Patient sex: M
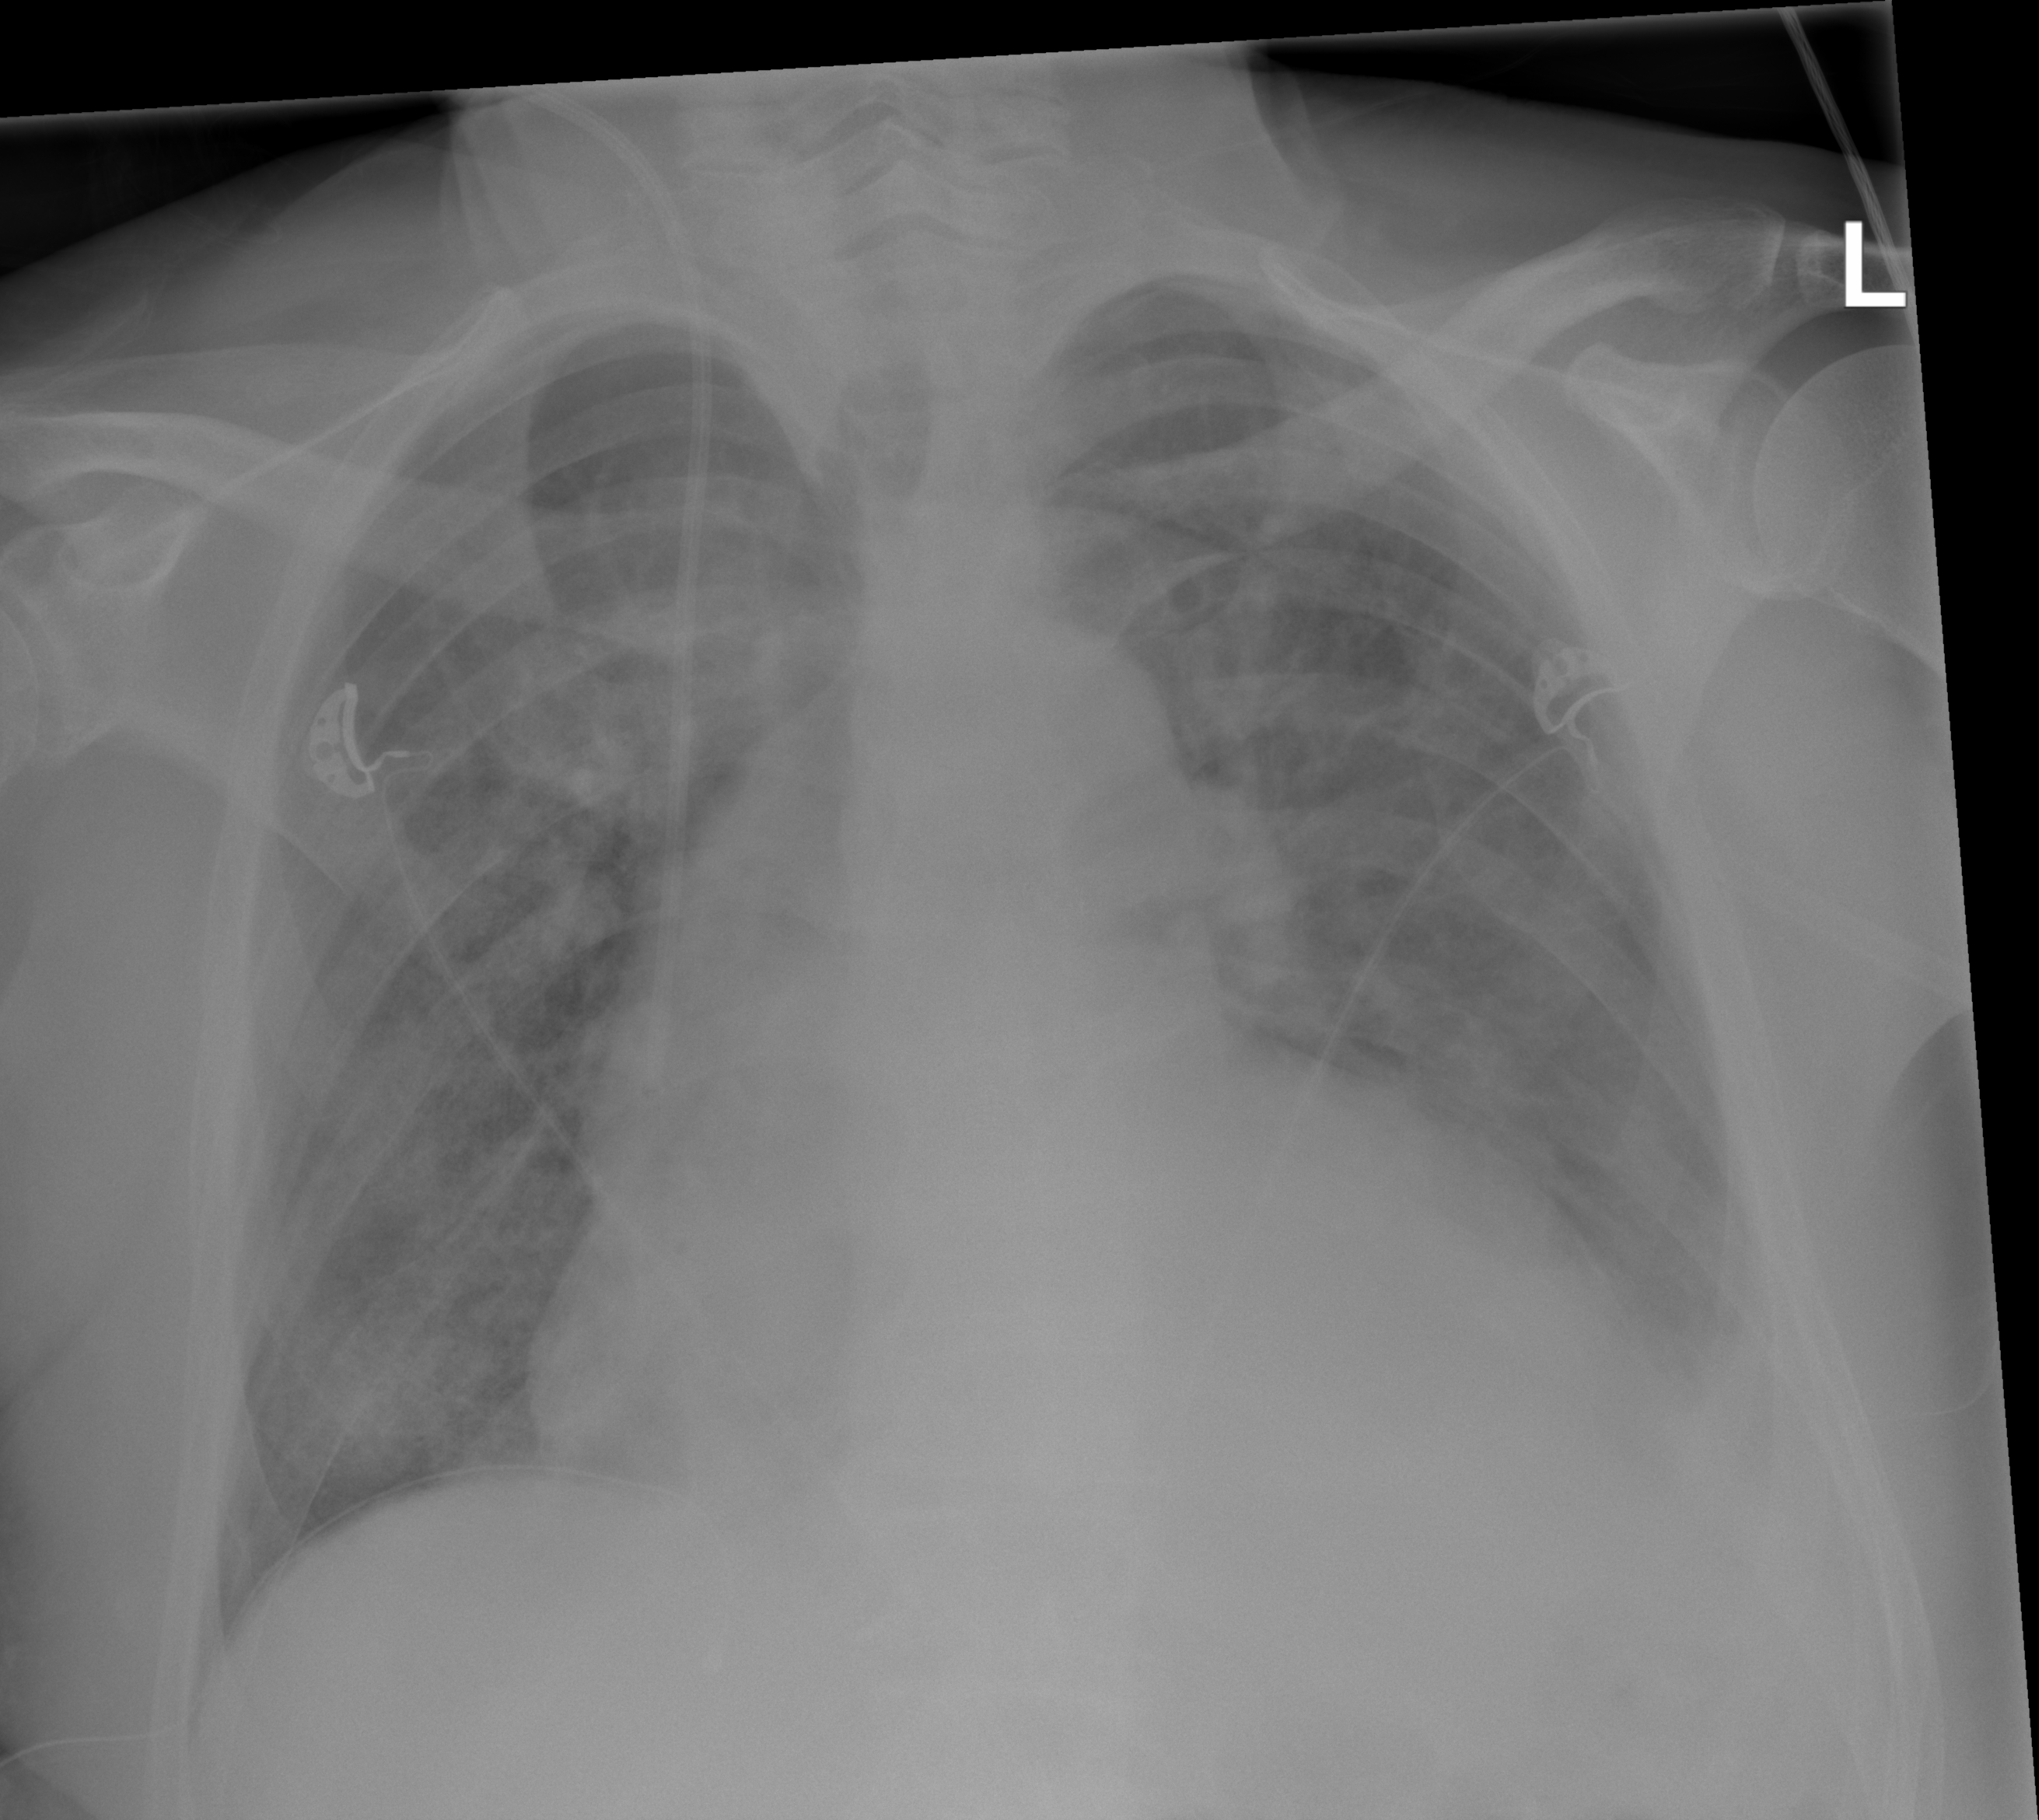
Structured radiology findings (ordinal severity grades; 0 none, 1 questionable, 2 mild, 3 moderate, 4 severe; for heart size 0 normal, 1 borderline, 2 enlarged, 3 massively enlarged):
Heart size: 2
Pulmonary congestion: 2
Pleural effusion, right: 1
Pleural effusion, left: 2
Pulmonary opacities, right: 2
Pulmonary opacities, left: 2
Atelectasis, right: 3
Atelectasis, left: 2